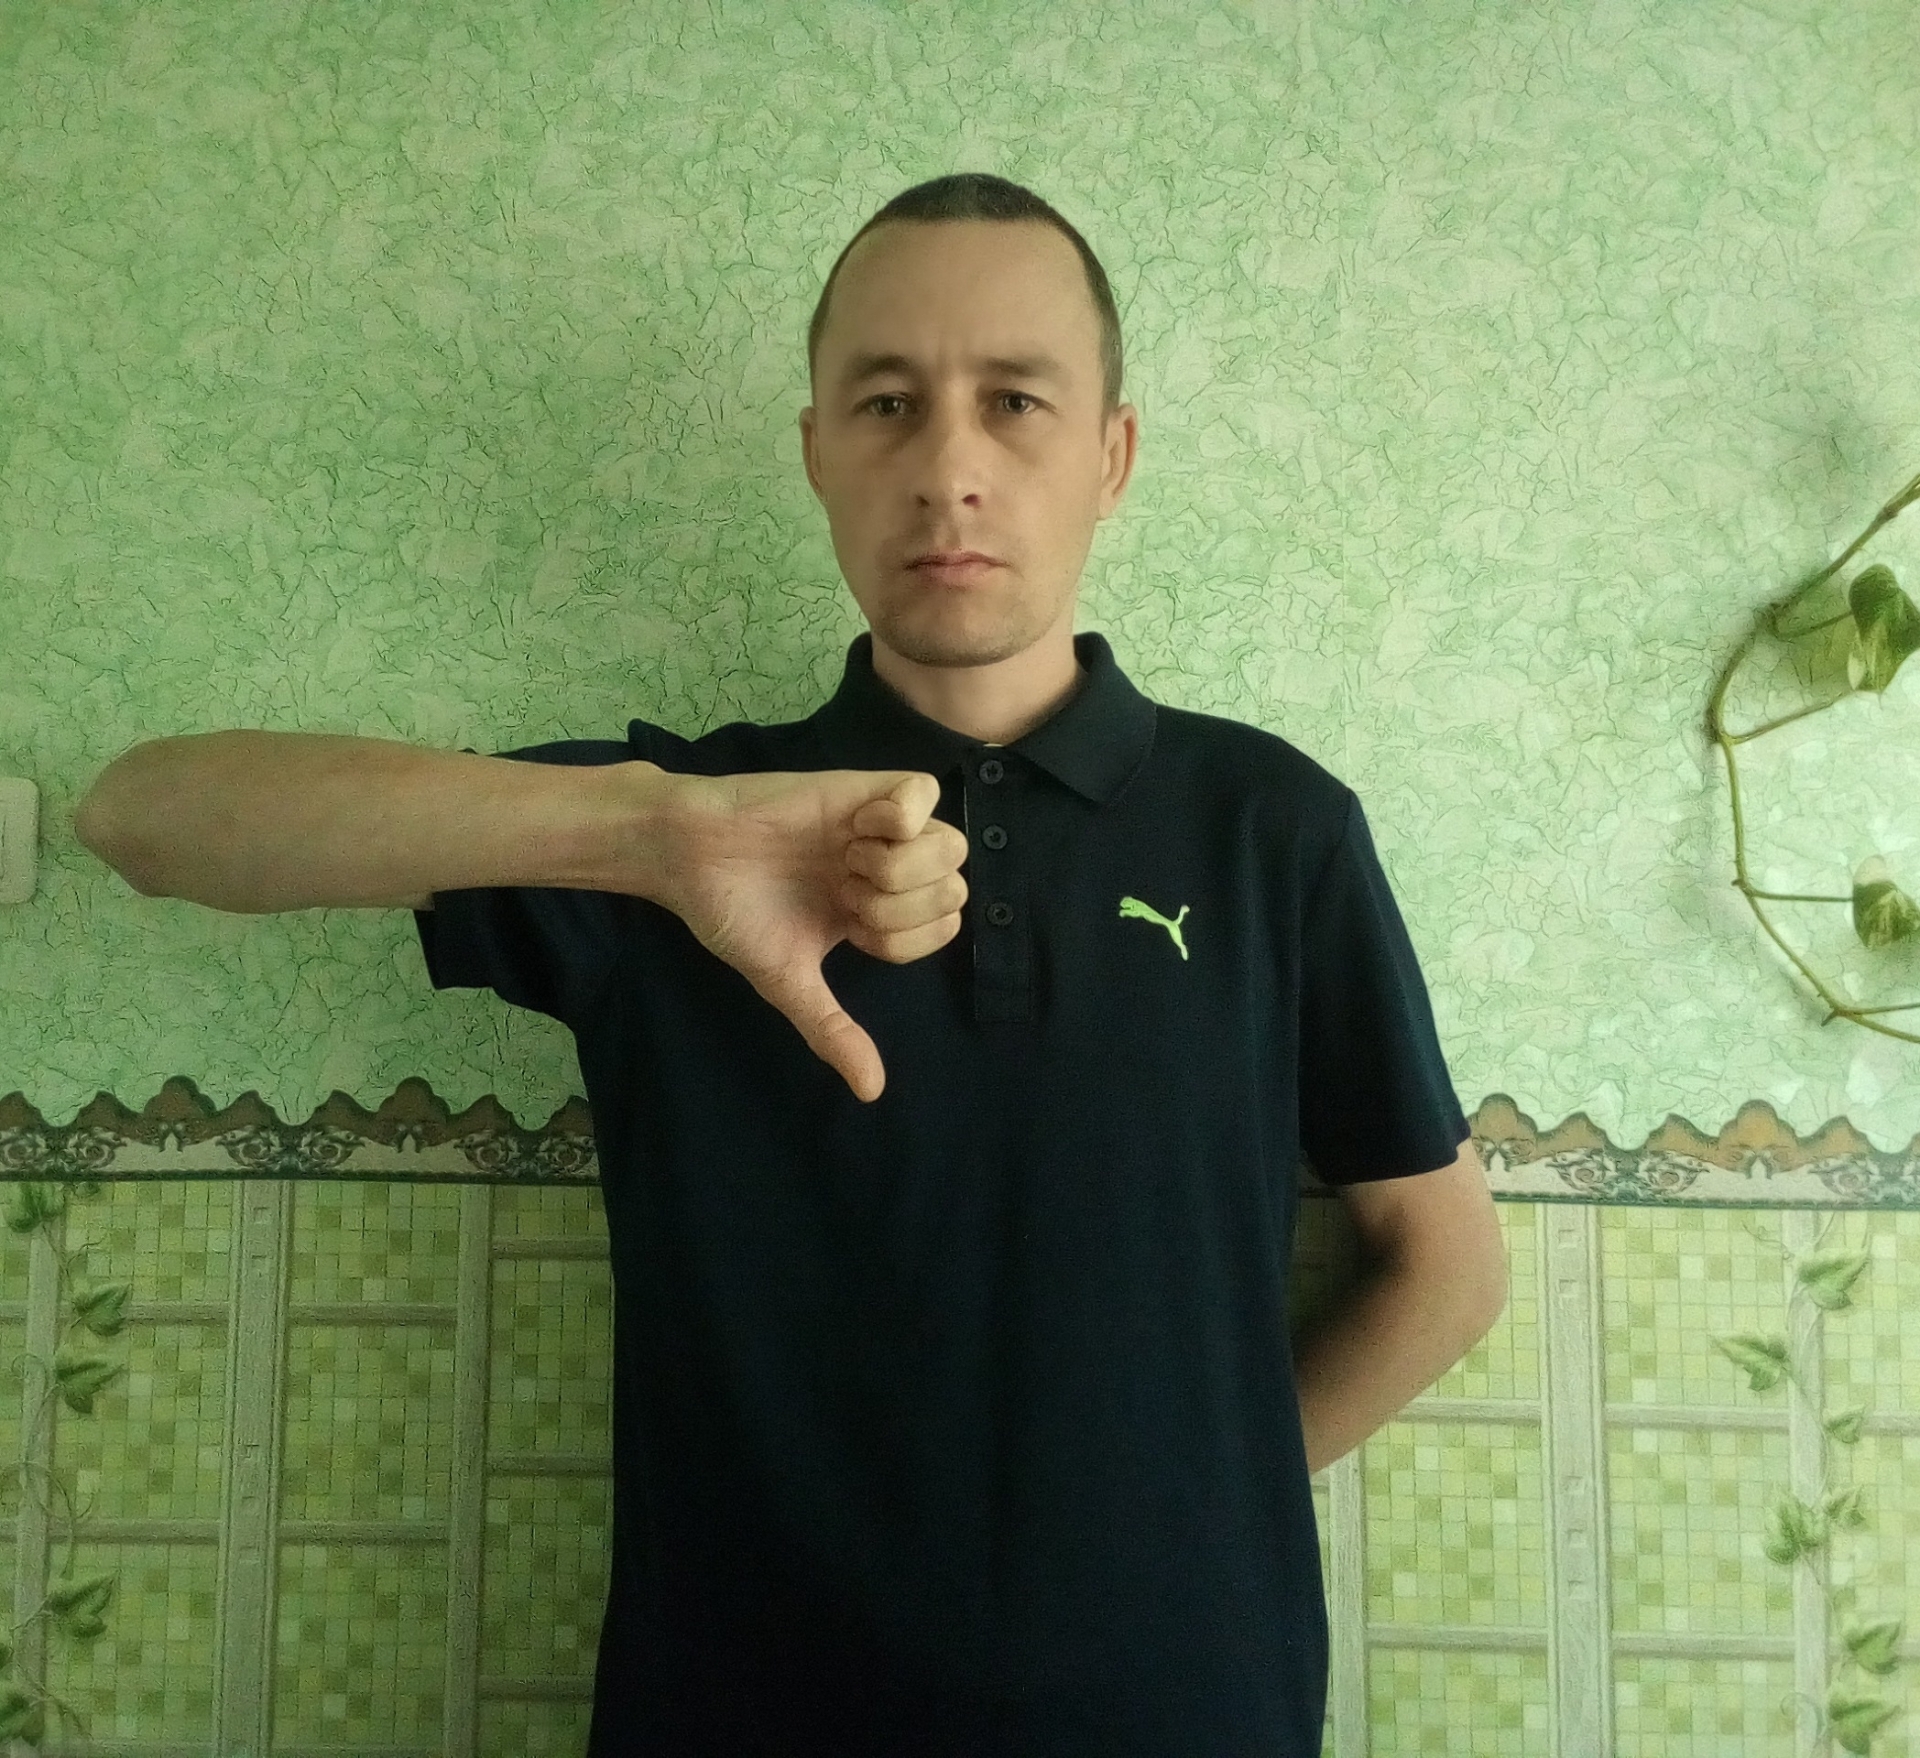
Label: clear